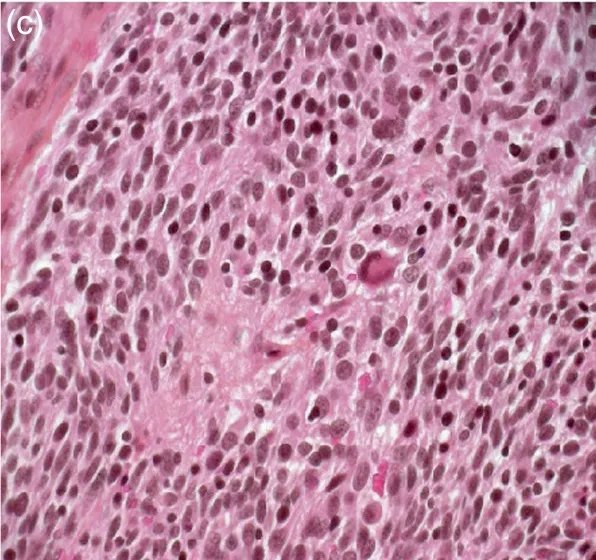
Radiological and pathological analysis of the tumor of the patient 3. (c): Histology of the tumor: neuroblastoma poorly differentiated (400x magnification).
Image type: pathology (h&e)